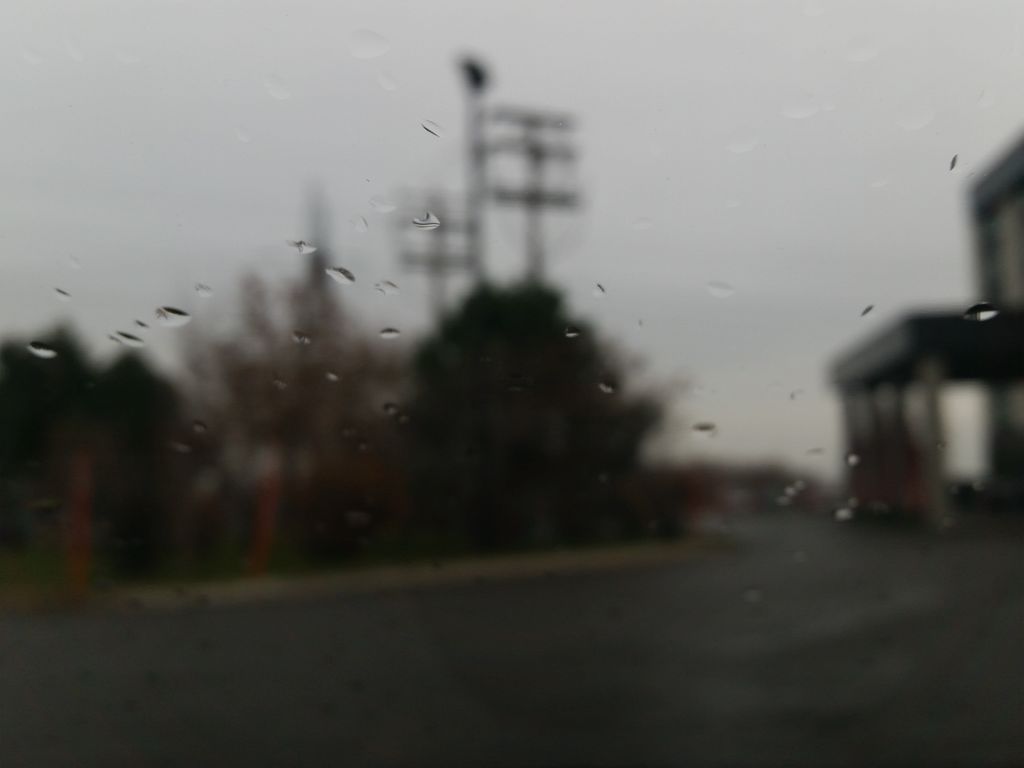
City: quebec_city